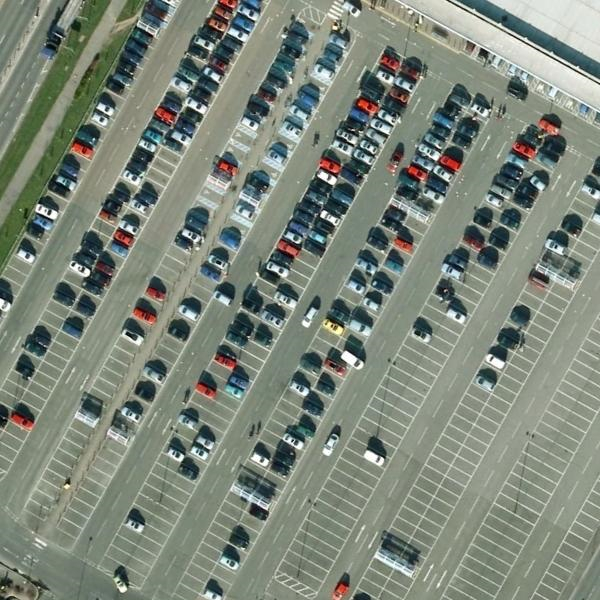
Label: Parking